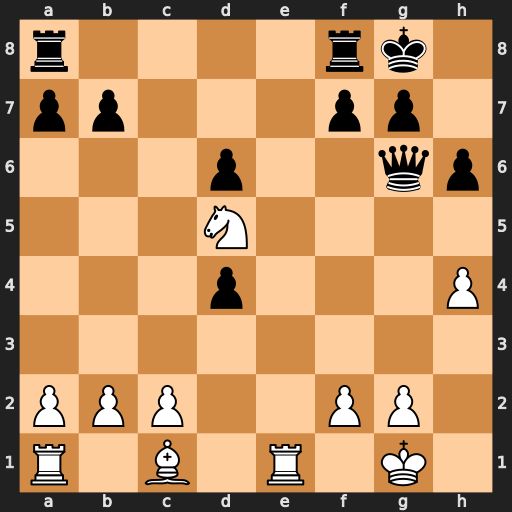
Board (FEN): r4rk1/pp3pp1/3p2qp/3N4/3p3P/8/PPP2PP1/R1B1R1K1
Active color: w
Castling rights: -
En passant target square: -
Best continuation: Ne7+ Kh7 Nxg6